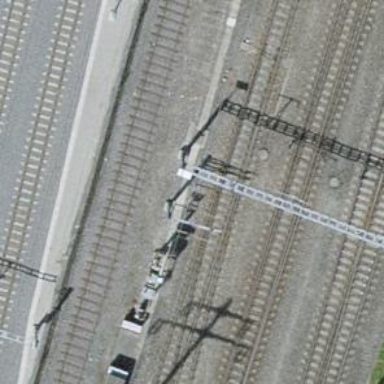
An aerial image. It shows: Railway switch.